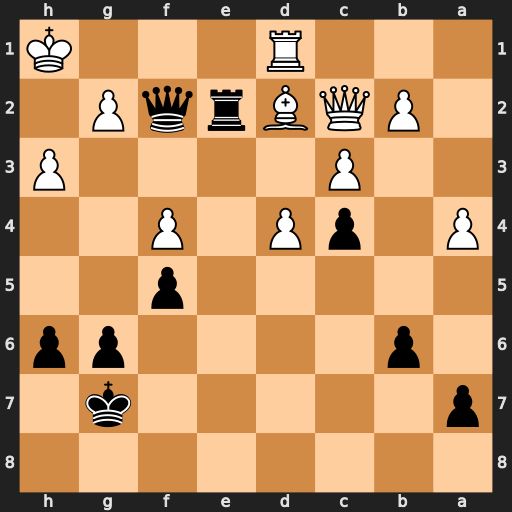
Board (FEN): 8/p5k1/1p4pp/5p2/P1pP1P2/2P4P/1PQBrqP1/3R3K
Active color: b
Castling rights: -
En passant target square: -
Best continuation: Qxg2#